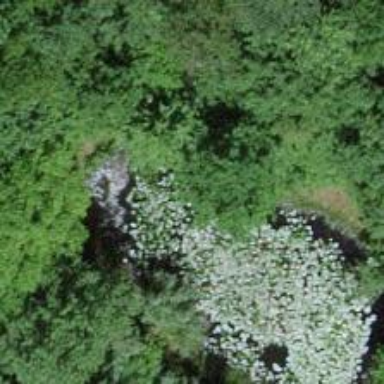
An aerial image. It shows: Pond surrounded by natural water.